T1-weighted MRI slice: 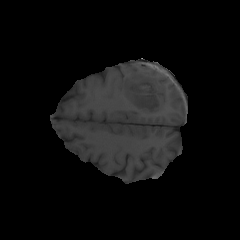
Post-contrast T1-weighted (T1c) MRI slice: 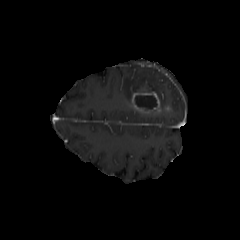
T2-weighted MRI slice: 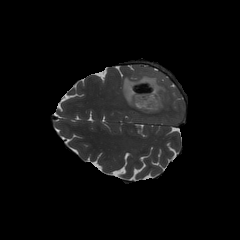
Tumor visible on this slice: yes